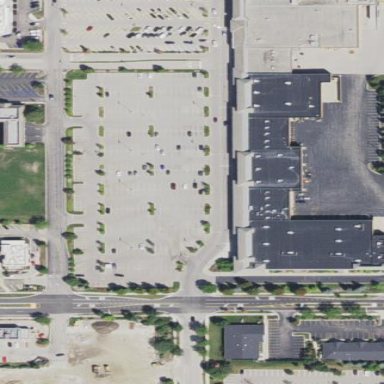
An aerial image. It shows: Parking area.